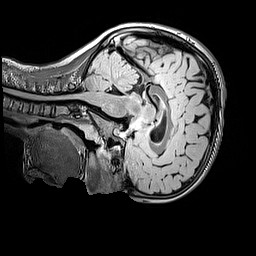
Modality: FLAIR
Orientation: sagittal
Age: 9
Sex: female
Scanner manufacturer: siemens
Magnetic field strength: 3 T
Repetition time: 5 s
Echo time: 0.388 s